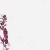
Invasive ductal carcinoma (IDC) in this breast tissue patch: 0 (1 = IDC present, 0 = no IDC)